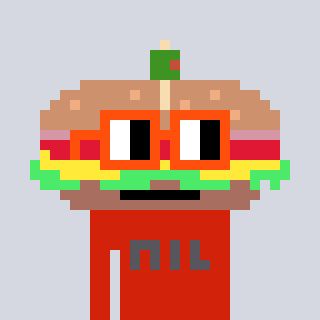
a pixel art character with square orange glasses, a sandwich-shaped head and a red-colored body on a cool background